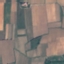
Land use / land cover: PermanentCrop